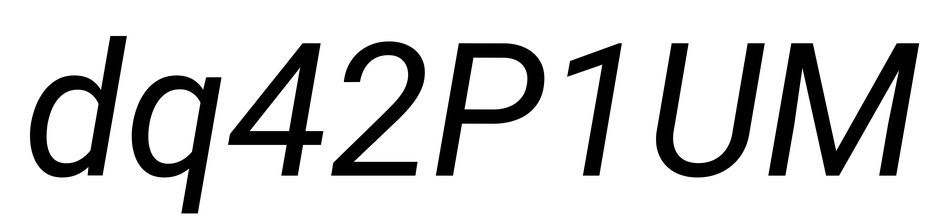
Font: Roboto-Italic_Italic